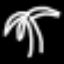
Label: palm tree